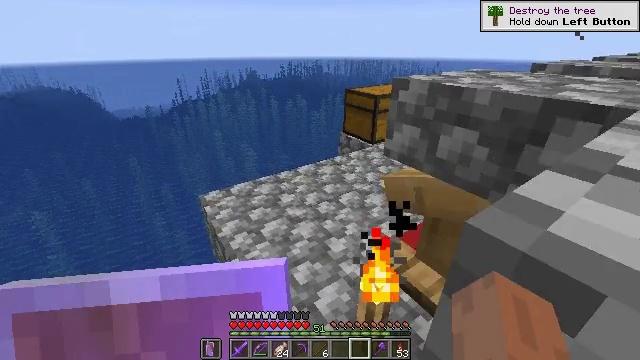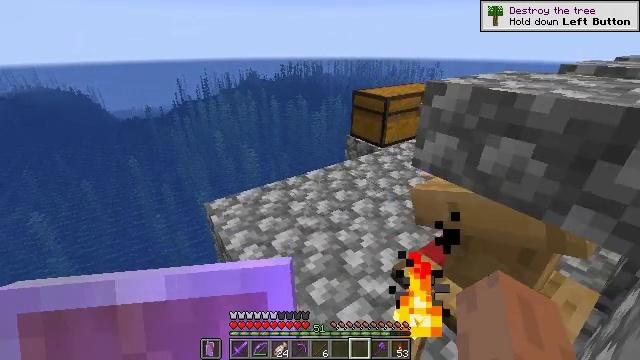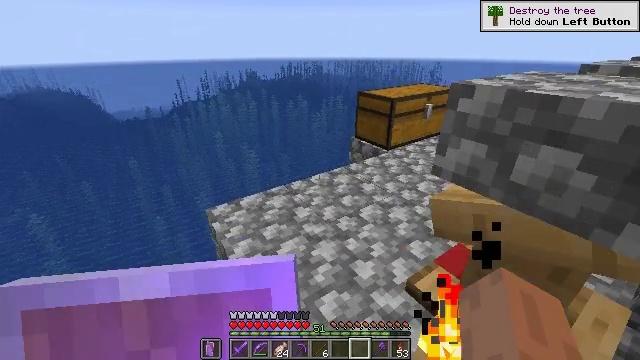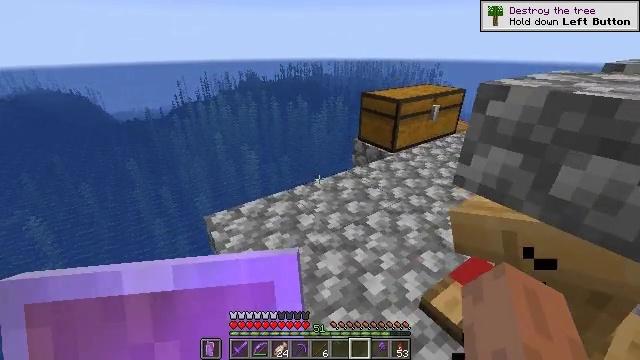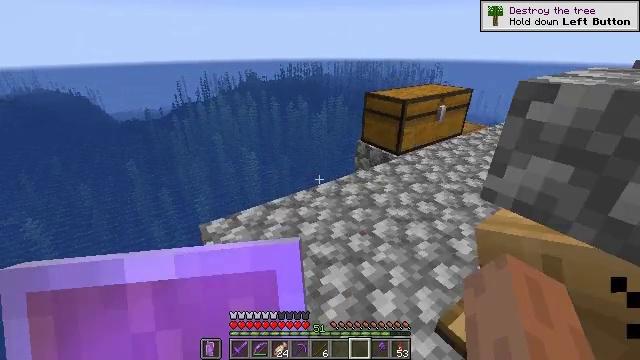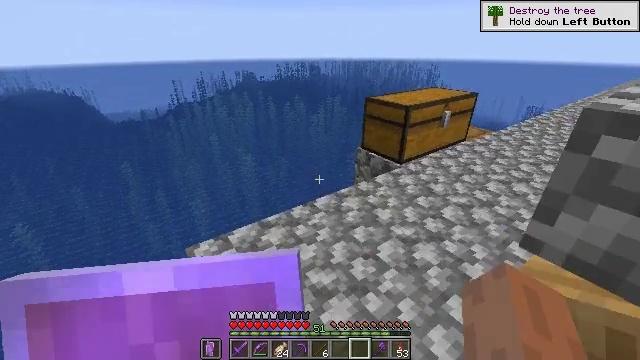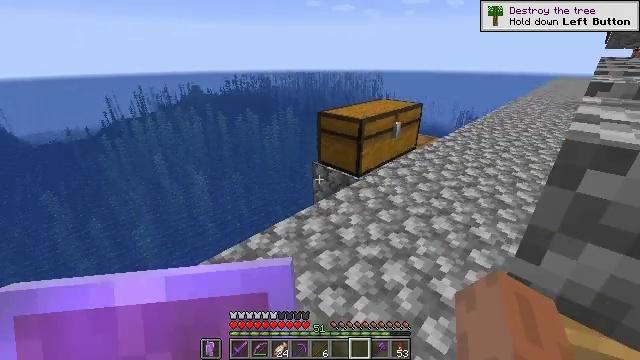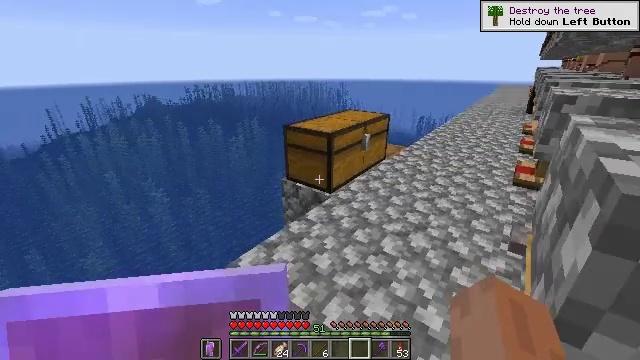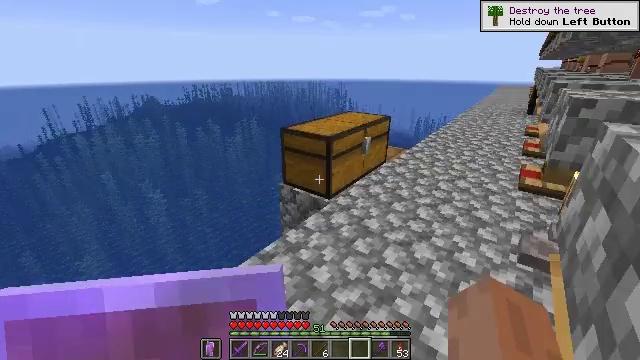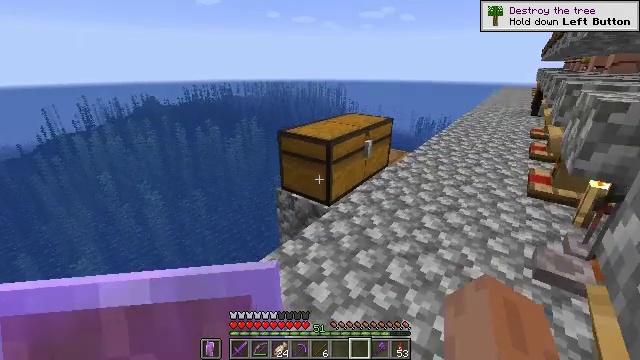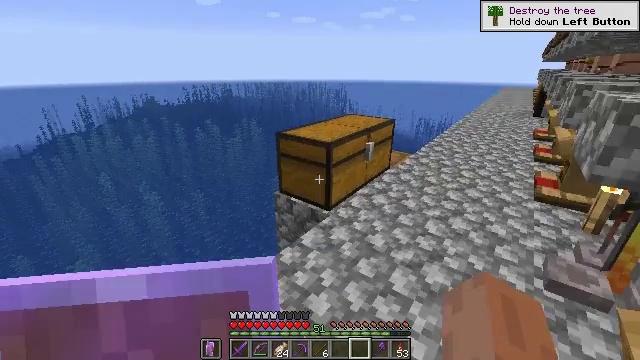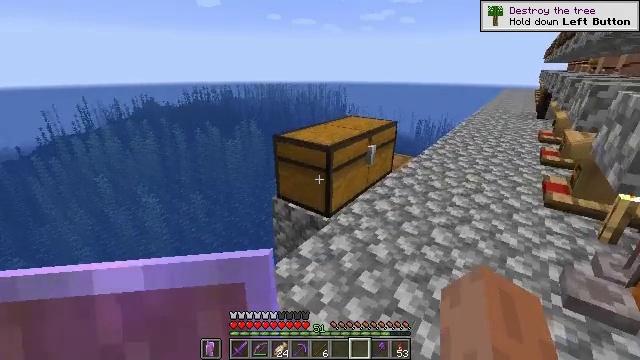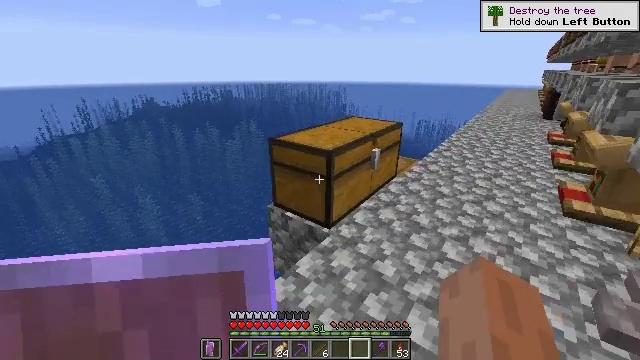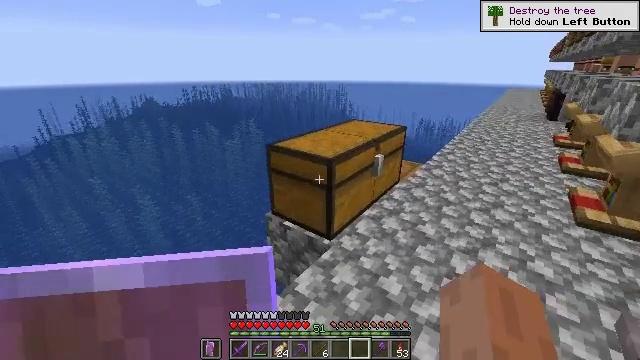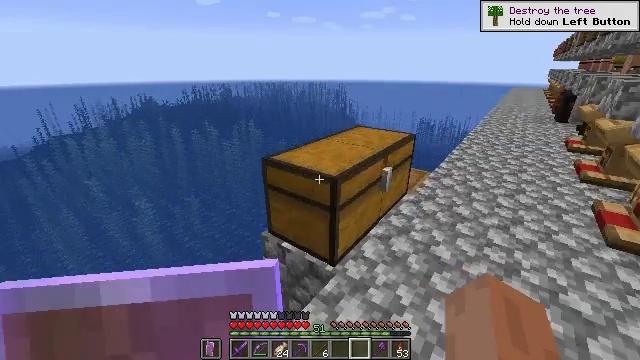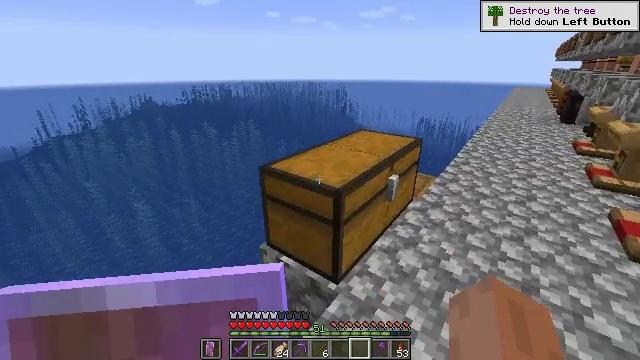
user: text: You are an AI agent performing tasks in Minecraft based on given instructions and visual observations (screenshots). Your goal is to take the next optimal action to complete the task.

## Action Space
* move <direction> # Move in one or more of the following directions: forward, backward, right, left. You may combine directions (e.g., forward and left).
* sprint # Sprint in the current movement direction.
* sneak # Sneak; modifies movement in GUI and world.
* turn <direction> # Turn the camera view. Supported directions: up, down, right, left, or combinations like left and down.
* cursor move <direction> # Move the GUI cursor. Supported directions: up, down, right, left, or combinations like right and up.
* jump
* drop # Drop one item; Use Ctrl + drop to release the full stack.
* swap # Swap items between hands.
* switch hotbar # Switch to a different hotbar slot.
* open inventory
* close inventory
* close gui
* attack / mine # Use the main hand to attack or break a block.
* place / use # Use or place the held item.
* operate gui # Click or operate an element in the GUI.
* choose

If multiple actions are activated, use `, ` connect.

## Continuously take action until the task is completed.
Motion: motion action
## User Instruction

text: Craft a lantern.
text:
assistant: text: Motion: move forward
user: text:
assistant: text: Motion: move forward
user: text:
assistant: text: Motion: move forward
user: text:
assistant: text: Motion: move forward
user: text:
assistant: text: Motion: move forward
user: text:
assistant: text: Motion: move forward, turn right and up
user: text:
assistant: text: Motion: move forward, turn right and up
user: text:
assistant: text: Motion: move forward
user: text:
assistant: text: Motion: move forward
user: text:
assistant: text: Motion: move forward
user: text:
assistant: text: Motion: move forward
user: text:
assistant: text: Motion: move forward
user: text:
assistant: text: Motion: move forward
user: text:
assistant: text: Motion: move forward
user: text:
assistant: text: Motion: move forward, use / place
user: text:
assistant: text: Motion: move forward, use / place
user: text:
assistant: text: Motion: move forward, use / place
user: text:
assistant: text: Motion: use / place
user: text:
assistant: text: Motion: no_op
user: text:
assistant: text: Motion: no_op
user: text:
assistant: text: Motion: no_op
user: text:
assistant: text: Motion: no_op
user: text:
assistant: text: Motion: no_op
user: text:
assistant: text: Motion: no_op
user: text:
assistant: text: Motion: no_op
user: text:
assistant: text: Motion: no_op
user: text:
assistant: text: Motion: no_op
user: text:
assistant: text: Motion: no_op
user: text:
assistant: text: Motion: no_op
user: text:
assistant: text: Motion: no_op